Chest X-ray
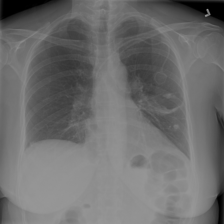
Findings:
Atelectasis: negative
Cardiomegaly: negative
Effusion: negative
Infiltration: negative
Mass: negative
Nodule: negative
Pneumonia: negative
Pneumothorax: negative
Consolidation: negative
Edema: negative
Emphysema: negative
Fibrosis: negative
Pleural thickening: negative
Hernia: negative